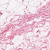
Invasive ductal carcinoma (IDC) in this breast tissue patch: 0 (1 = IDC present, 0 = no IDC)